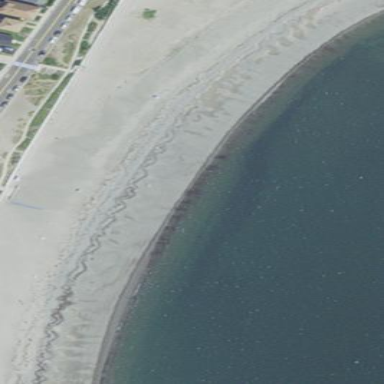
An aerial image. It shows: Sandy beach with natural surroundings.